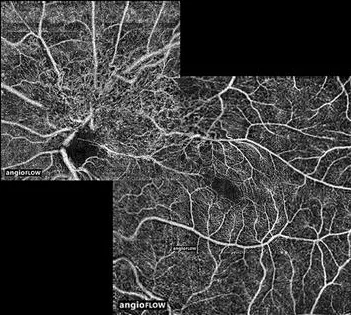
En-face optical coherence tomography angiography (OCTA) montage of the left eye of a 25 year old man with a combined hamartoma and subfoveal vitelliform lesion incorporating a 4.5 x 4.5 mm scan of the peripapillary area, a 6 x 6 mm scan of the macula, and a higher resolution 3 x 3 mm scan of the fovea. Segmentation of all scans includes the full thickness of the neurosensory retina. The flow signature corresponding with the small vessels of the hamartoma has a disorganized morphology. Tractional effects and distortion of the foveal avascular zone are also appreciated.
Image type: ophthalmic_imaging (ophthalmic_angiography)